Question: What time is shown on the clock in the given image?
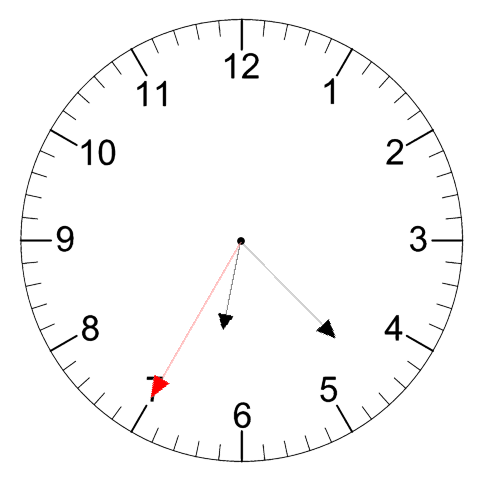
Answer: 06:22:35